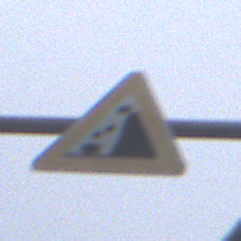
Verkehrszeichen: SteinschlagRechts
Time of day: MorningAfternoon
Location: Outdoor (Suburban)
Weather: Overcast
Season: NotSpecified
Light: Natural